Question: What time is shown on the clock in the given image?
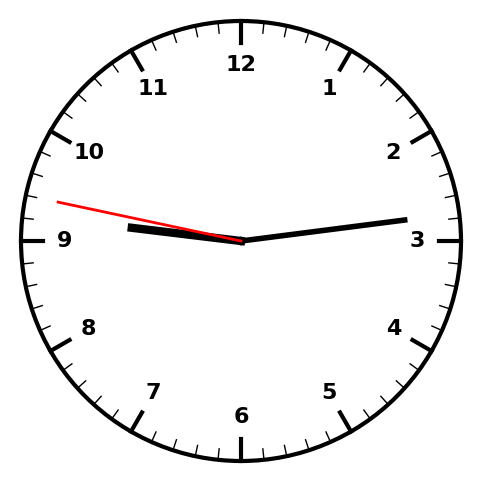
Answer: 09:13:47